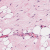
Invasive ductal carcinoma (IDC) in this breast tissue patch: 0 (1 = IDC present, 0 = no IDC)